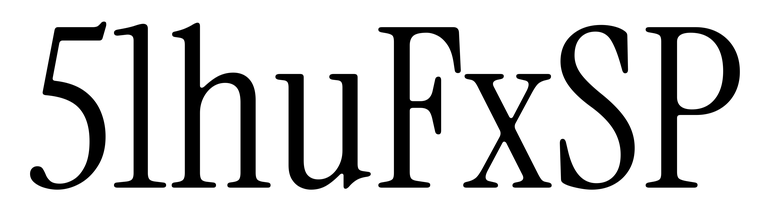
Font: InstrumentSerif-Regular